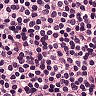
Metastatic tissue present: no